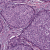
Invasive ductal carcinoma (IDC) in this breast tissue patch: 0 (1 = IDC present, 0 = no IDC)